Aerial crown-view tile of a tropical tree (Barro Colorado Island, Panama), acquired 20240813:
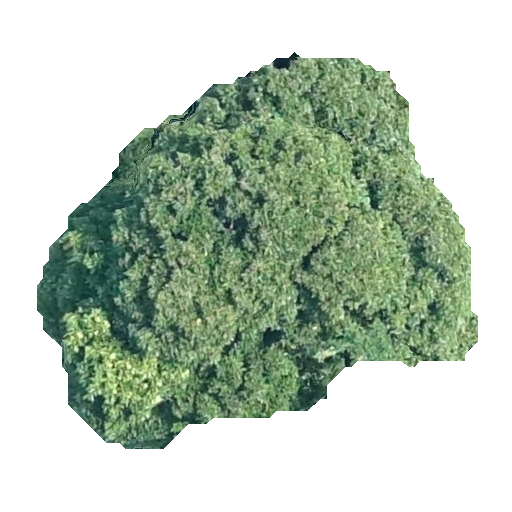
Species: Dipteryx oleifera
GBIF accepted scientific name: Dipteryx oleifera
Crown area: 177.073 m²